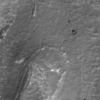
Label: not_dusty